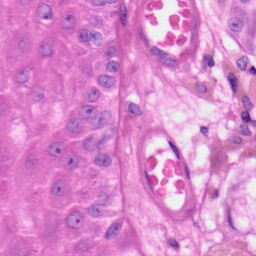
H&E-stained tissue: Skin